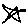
Label: star